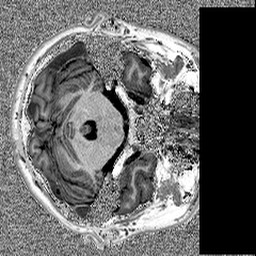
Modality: MP2RAGE
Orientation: axial
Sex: male